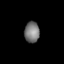
Tissue: lung
Cell type: Epithelial cells
Senescence score: 0.2035
Nuclear area (px): 308
Mean DAPI intensity: 118.714